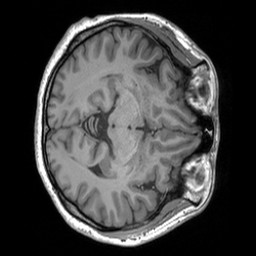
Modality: T1w
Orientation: axial
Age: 27
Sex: female
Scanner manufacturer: siemens
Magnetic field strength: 3 T
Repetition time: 1.9 s
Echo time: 0.00252 s